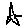
Label: star